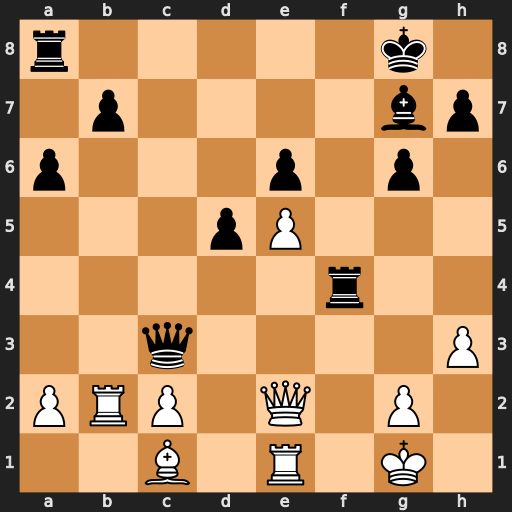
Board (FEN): r5k1/1p4bp/p3p1p1/3pP3/5r2/2q4P/PRP1Q1P1/2B1R1K1
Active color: w
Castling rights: -
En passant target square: -
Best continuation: Rb3 Qc5+ Be3 Qf8 Bxf4